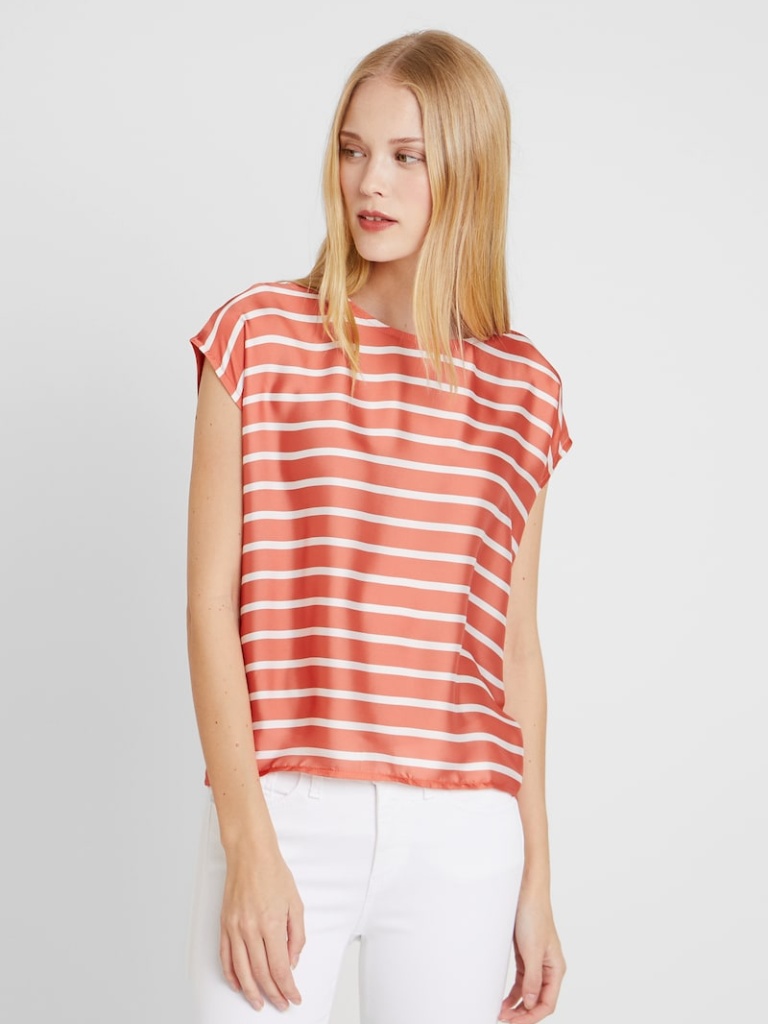
cotton relaxed short sleeve hip length Untucked crew t-shirt